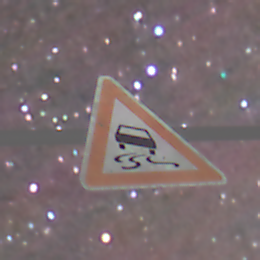
Verkehrszeichen: SchleuderOderRutschgefahr
Umgebung: Outdoor, Nature
Tageszeit: Night
Wetter: Clear
Licht: Natural
Jahreszeit: NotSpecified
Kontrast: LowContrast